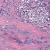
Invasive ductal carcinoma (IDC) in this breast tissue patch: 1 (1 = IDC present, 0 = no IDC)